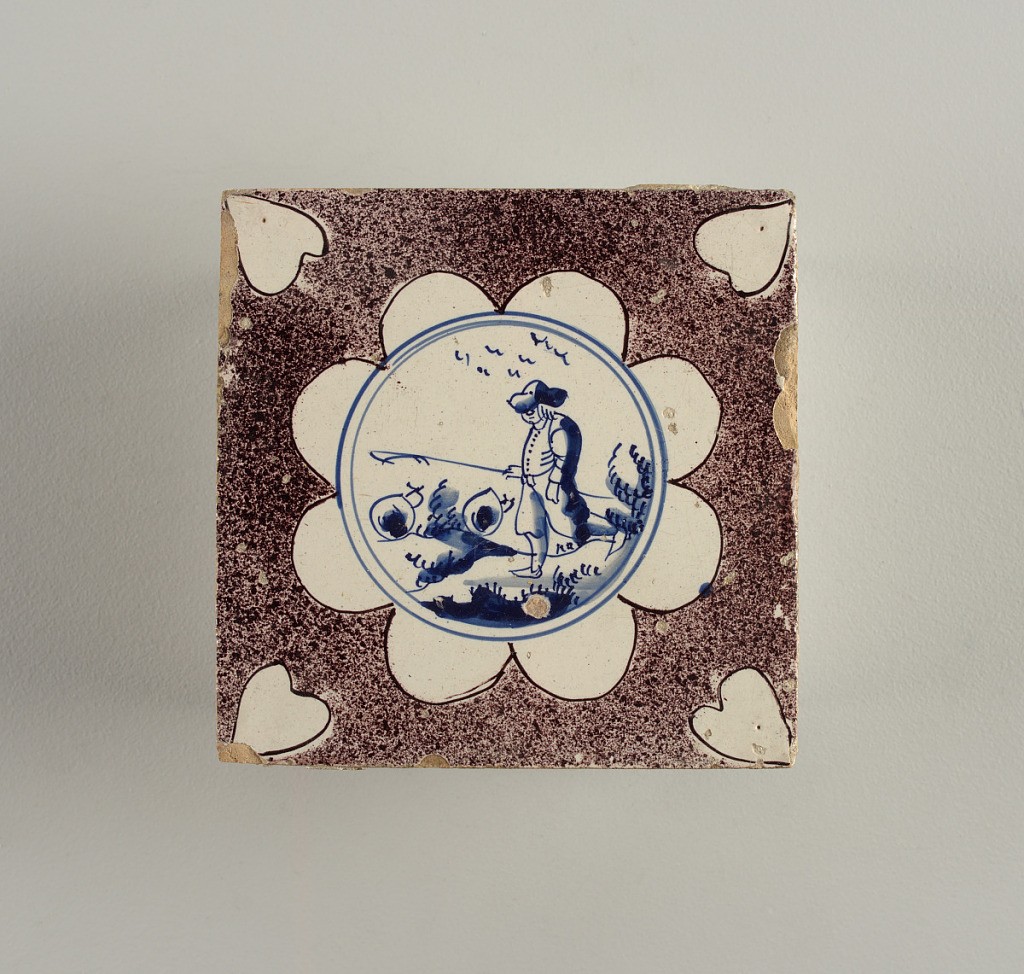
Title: Tile
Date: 18th century
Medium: Earthenware
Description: Earthenware in manganese, white and blue.